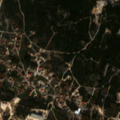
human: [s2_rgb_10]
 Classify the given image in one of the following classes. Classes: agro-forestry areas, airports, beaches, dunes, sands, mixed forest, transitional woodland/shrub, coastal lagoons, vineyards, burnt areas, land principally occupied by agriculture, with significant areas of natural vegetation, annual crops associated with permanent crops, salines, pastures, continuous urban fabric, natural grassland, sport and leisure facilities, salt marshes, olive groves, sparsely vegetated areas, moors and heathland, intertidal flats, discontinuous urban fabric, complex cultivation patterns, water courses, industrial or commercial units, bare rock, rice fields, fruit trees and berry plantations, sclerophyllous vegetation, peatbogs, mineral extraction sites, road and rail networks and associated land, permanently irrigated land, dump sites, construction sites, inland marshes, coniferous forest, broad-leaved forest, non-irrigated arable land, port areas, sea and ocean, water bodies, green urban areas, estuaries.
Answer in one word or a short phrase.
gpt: discontinuous urban fabric, mineral extraction sites, sclerophyllous vegetation, transitional woodland/shrub